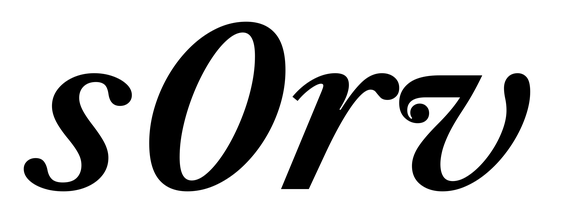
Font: LibreCaslonText-Italic_SemiBold_Italic